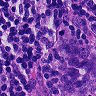
Metastatic tissue present: no